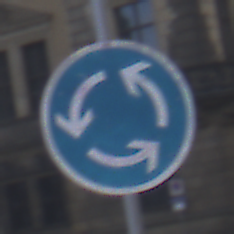
Verkehrszeichen: Kreisverkehr
Umgebung: Outdoor, Urban
Tageszeit: MorningAfternoon
Wetter: PartlyCloudy
Licht: Natural
Jahreszeit: NotSpecified
Kontrast: LowContrast